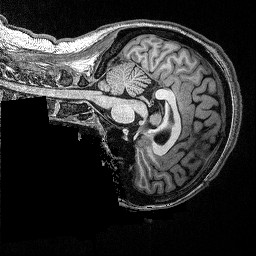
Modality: T1w
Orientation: sagittal
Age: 29
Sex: male
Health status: ill
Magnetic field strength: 3 T
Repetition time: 2.53 s
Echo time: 0.00331 s